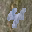
Label: 4